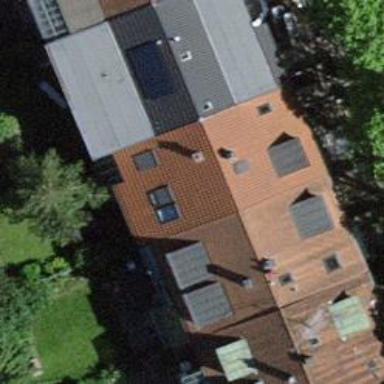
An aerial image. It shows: Terrace building.